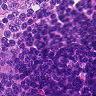
Metastatic tissue present: no